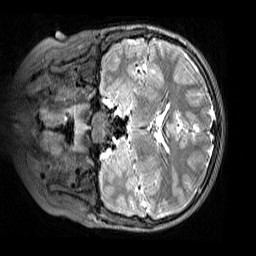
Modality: T2w
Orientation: coronal
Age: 9
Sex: male
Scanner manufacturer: siemens
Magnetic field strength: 3 T
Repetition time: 3.2 s
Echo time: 0.408 s